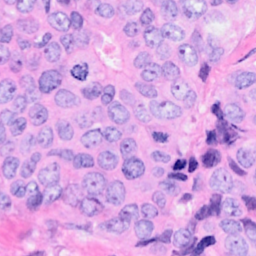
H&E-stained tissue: Breast